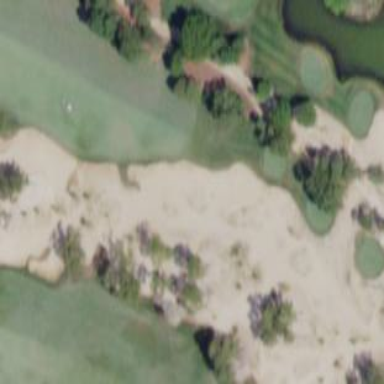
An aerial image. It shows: Golf bunker.